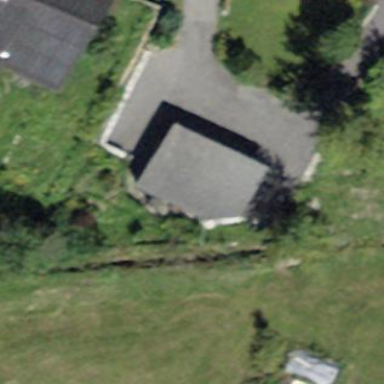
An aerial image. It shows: Flat-roofed building.